Chest X-ray. View position: PA
Patient age: 57
Patient sex: M
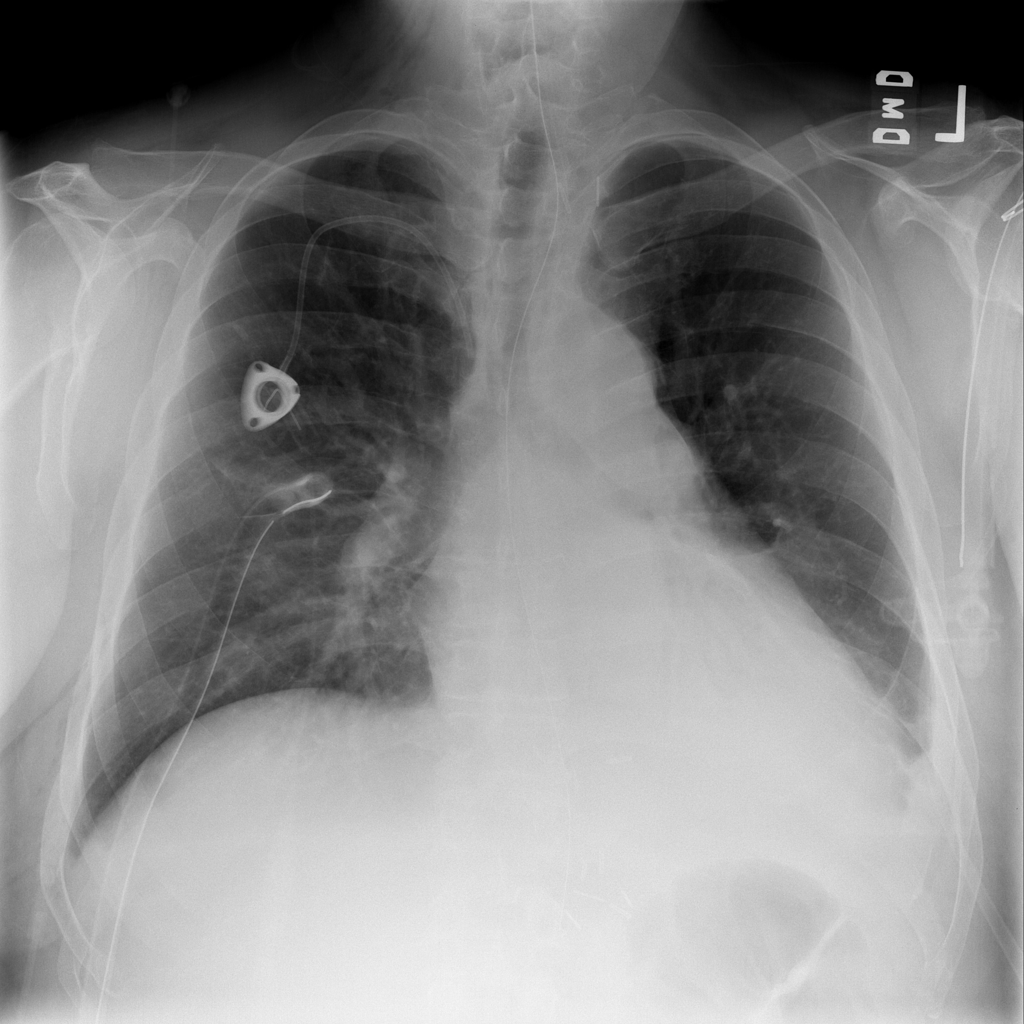
Finding: Pneumothorax